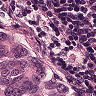
Metastatic tissue present: yes